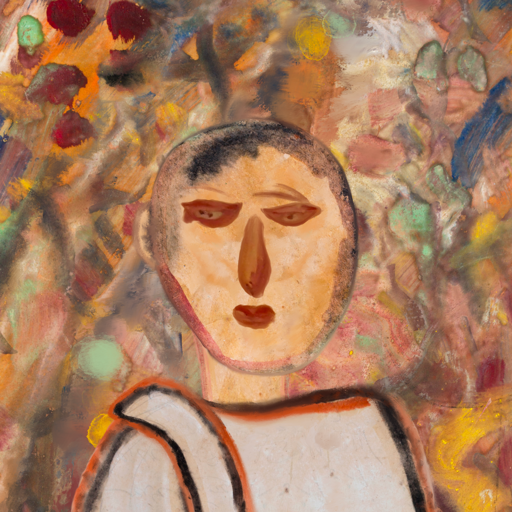
Background: Mother_And_Son_Mother, Head And Neck Front: Childish, Face Front: Pious_Lady, Bust: Roy_Bahadur, Hair Front: Blank, Head Accessory: Blank, Second Necklace: Blank, Necklace: Blank, Baby: Blank